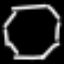
Label: octagon